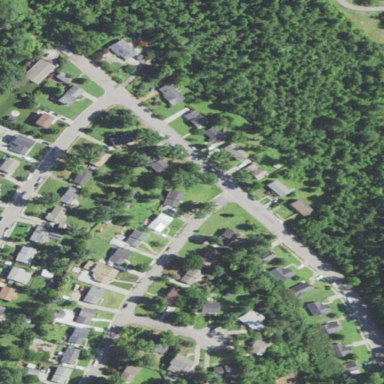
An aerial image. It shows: Residential neighbourhood.